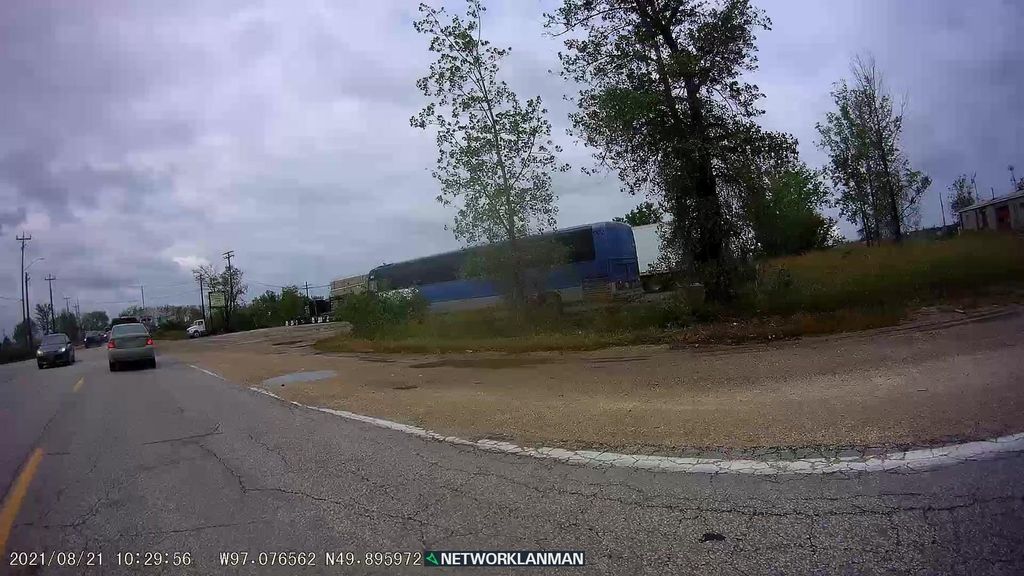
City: winnipeg